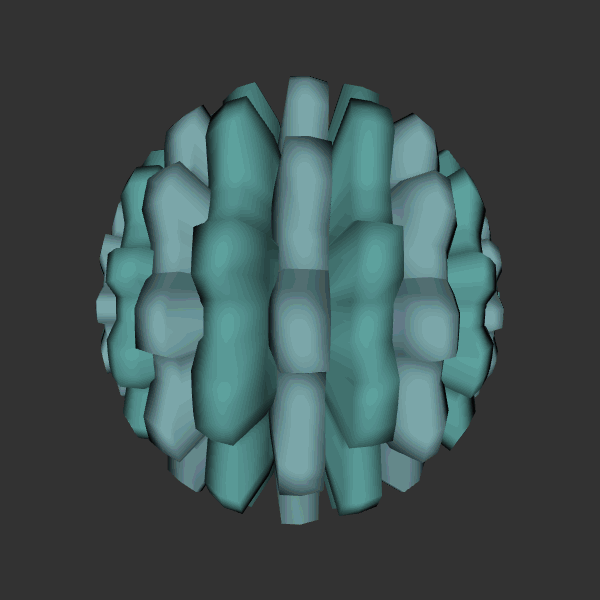
Background: dark